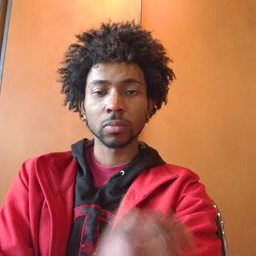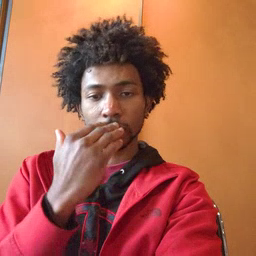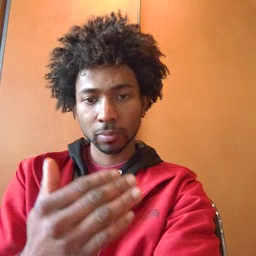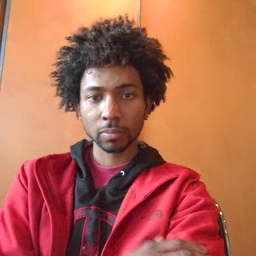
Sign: thankyou